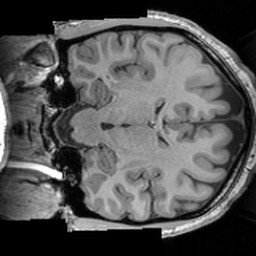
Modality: T1w
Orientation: coronal
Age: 18
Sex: female
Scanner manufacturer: siemens
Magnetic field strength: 3 T
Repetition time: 1.63 s
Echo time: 0.00311 s